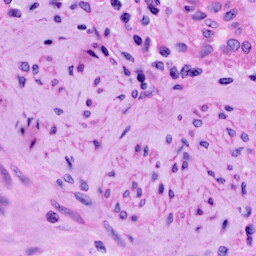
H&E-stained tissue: Cervix